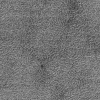
Atmospheric dust classification: not_dusty